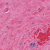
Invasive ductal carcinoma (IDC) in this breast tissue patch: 0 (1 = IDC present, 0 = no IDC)